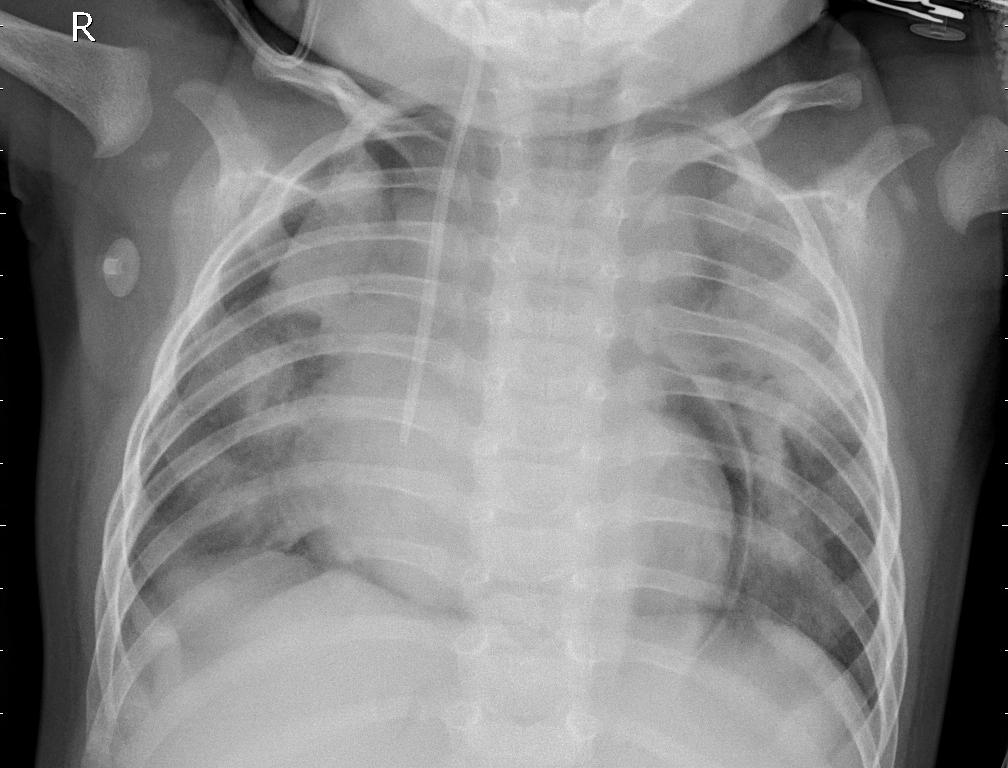
Diagnosis: PNEUMONIA